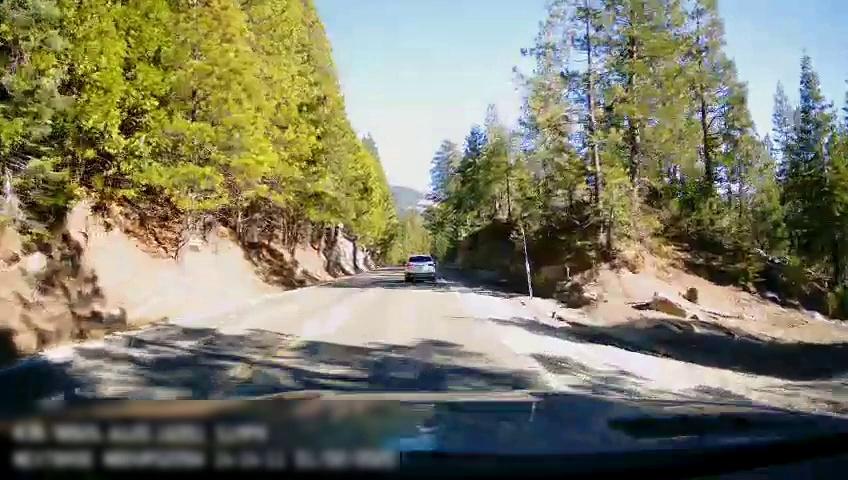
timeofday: Day
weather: Sunny
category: Drivable Space
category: Vehicles | SUV